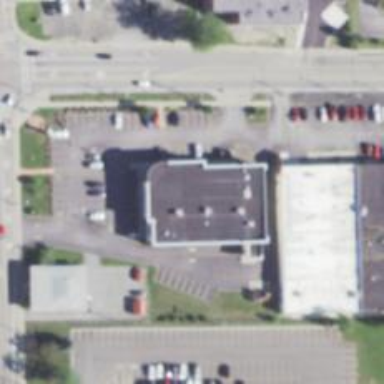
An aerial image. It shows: Pharmacy providing healthcare services.